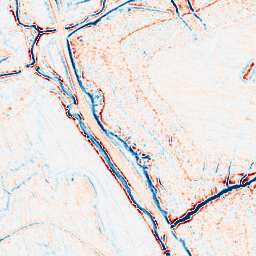
Category: edge_preserving
Decomposition family: bilateral
Decomposition parameters: d: 9
sigma_color: 25
sigma_space: 150
Upsampling method: sinc_blackman
Upsampling parameters: scale: 2
kernel_size: 8
Upsampling scale: 2